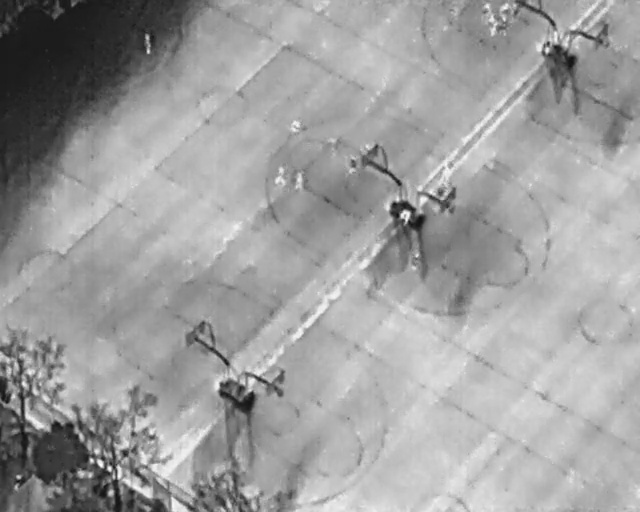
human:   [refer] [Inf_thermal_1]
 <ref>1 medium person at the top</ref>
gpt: <box>[[50, 27, 53, 29, 2]]</box>

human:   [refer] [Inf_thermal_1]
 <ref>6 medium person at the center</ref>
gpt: <box>[[42, 33, 45, 35, 3], [44, 34, 48, 36, 179], [53, 31, 56, 33, 2], [67, 36, 70, 38, 2], [63, 50, 66, 52, 15], [61, 41, 64, 43, 19]]</box>

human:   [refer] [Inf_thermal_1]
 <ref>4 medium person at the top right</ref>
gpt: <box>[[75, 4, 78, 6, 11], [76, 4, 80, 6, 2], [74, 0, 77, 3, 2], [77, 1, 80, 3, 13]]</box>